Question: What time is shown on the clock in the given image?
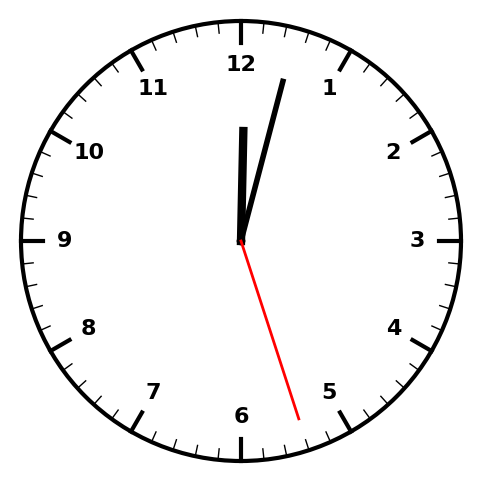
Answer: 12:02:27